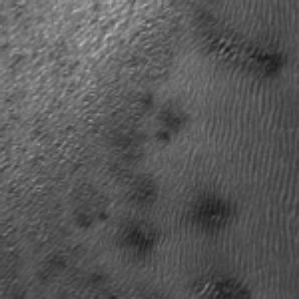
Label: frost